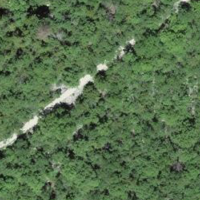
EUNIS habitat code: 41
Species observed at this site:
Lactuca perennis